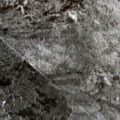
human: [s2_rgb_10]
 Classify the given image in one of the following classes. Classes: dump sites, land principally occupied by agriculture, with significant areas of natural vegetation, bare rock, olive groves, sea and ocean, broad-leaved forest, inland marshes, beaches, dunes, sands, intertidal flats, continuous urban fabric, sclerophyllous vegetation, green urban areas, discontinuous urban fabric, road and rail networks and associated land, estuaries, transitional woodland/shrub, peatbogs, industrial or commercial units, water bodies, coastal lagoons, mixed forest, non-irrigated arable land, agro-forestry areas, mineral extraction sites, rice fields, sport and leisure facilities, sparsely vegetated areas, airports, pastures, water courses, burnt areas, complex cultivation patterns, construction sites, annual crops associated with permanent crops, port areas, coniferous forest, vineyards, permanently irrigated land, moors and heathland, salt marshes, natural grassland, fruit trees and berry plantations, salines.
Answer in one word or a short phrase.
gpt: broad-leaved forest, coniferous forest, transitional woodland/shrub